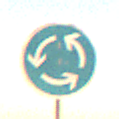
Verkehrszeichen: Kreisverkehr
Umgebung: Outdoor, Nature
Tageszeit: SunriseSunset
Wetter: Clear
Licht: Natural
Jahreszeit: NotSpecified
Kontrast: HighContrast